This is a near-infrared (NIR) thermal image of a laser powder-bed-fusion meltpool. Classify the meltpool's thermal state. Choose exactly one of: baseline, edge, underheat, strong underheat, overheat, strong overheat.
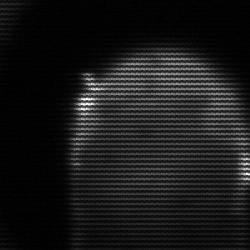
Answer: edge